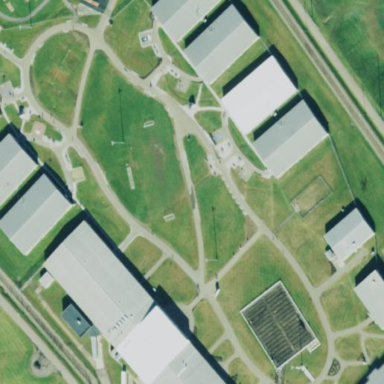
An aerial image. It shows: Prison facility surrounded by fence.